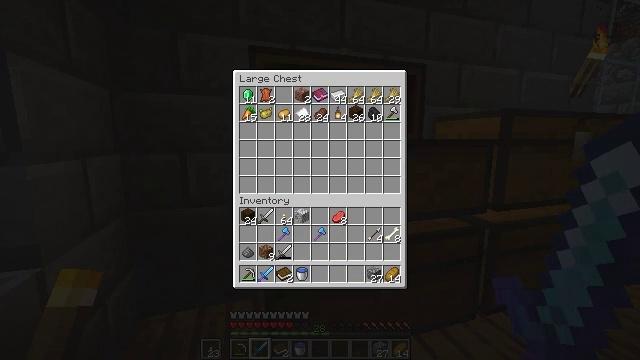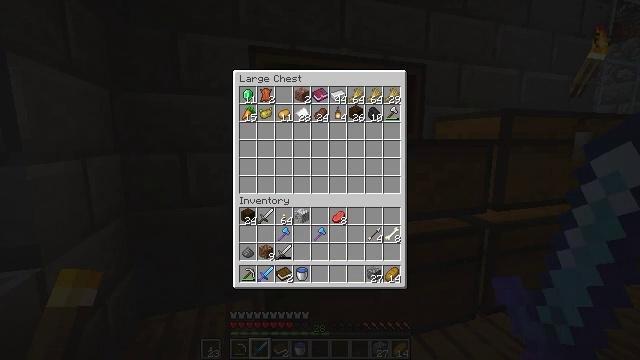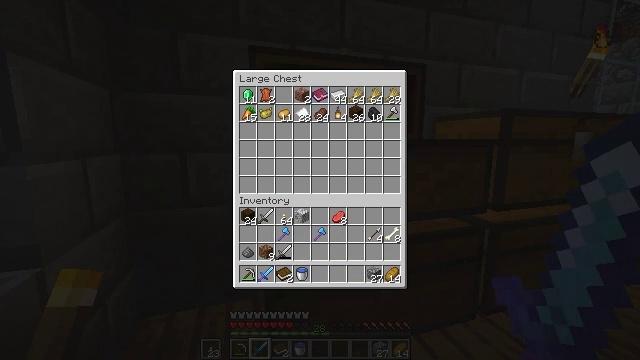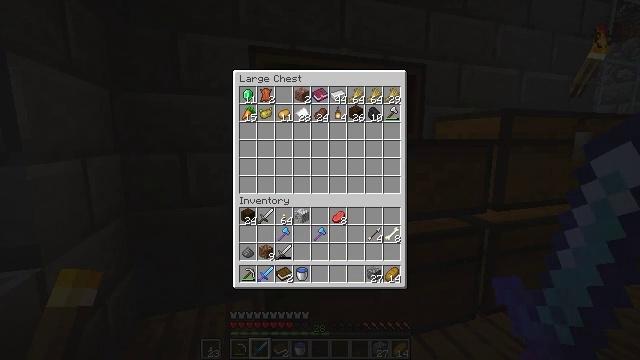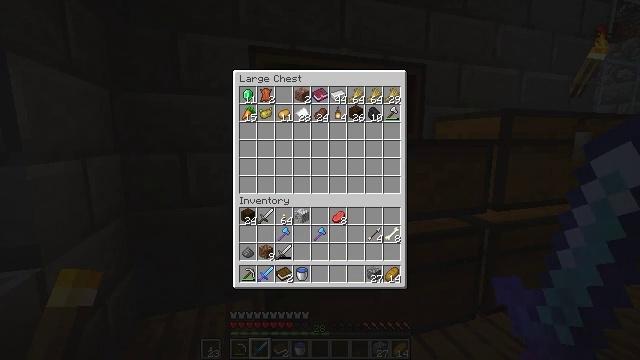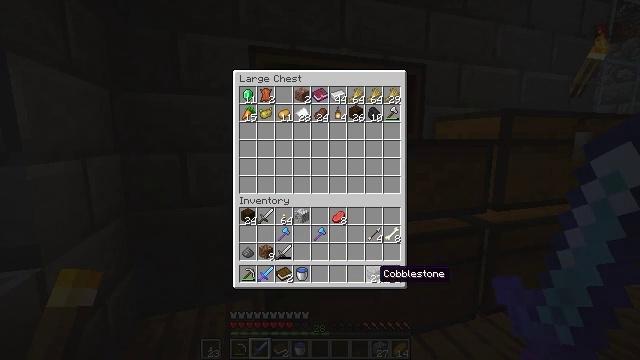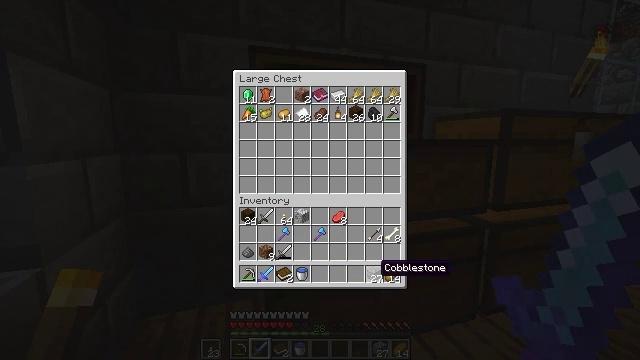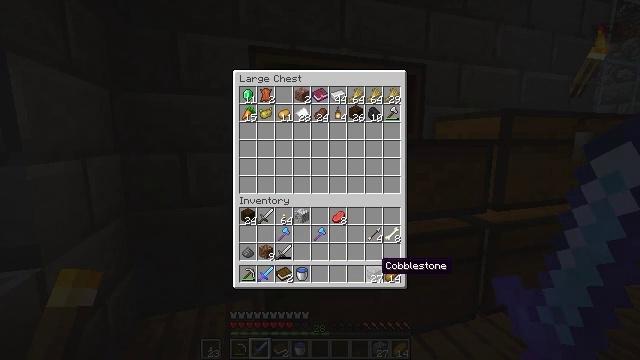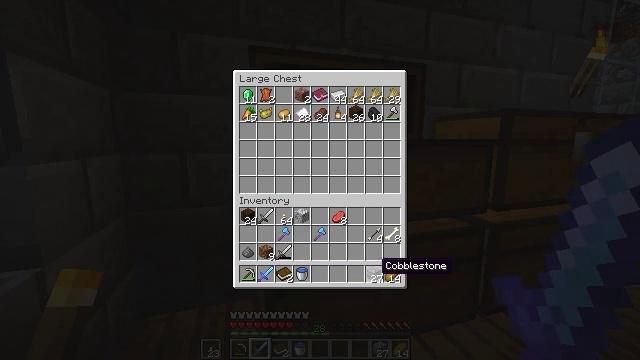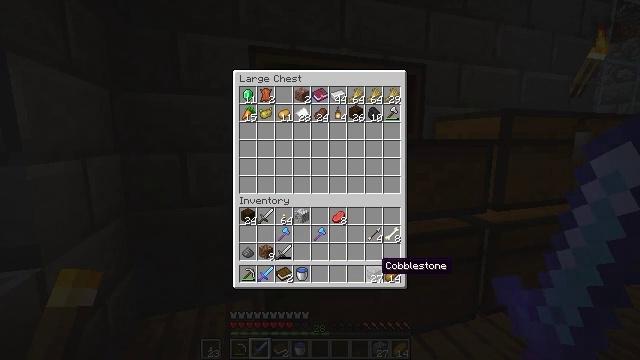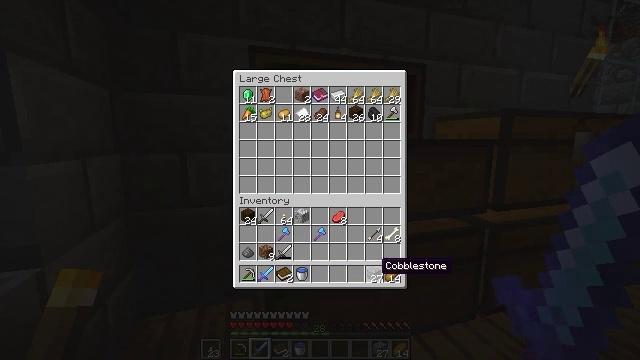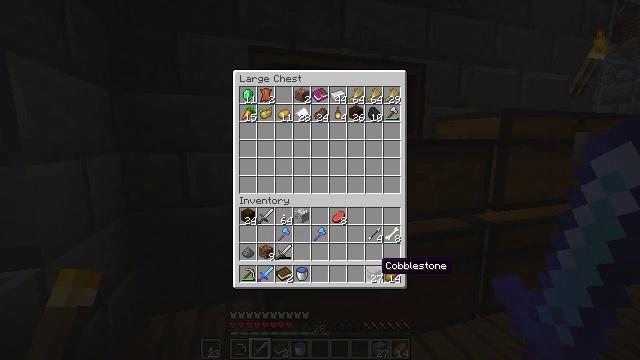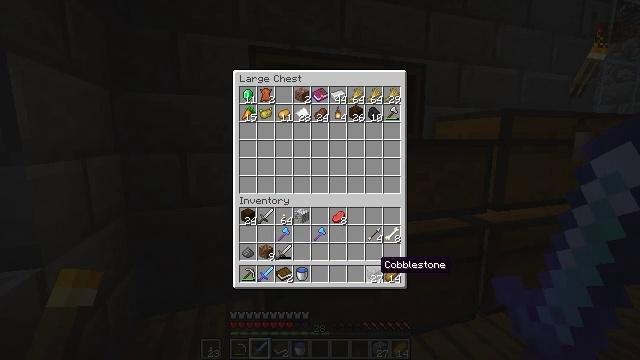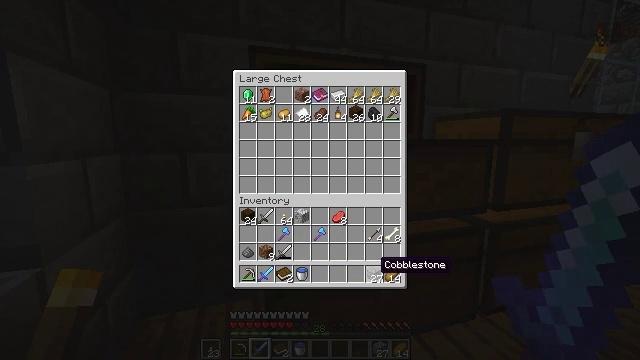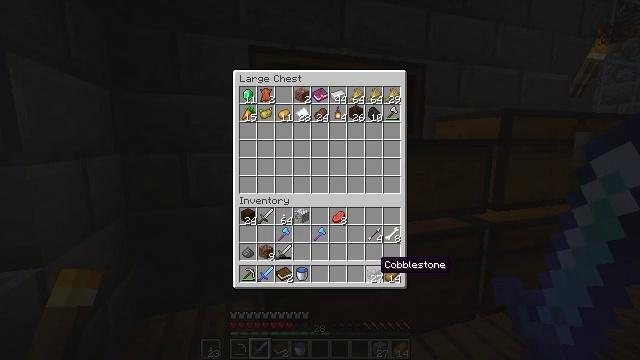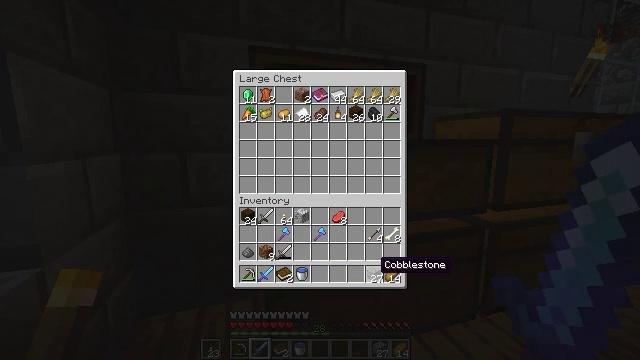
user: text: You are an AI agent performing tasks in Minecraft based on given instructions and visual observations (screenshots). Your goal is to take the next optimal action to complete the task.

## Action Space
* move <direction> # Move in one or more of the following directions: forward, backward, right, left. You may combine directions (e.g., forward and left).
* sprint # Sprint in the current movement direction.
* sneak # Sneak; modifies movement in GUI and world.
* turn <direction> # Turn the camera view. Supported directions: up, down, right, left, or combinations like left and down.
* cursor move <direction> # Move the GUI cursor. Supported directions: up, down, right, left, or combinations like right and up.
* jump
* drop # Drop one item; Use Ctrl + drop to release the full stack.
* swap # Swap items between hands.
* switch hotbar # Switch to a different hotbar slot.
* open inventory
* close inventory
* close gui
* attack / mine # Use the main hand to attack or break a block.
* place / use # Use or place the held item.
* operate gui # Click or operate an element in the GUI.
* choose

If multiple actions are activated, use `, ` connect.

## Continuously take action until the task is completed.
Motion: motion action
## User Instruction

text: Craft a map.
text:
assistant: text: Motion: cursor move down
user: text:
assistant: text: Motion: no_op
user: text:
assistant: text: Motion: no_op
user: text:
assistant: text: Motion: cursor move right and up
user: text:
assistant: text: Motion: cursor move up
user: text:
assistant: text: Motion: no_op
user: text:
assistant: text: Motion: no_op
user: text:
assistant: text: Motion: no_op
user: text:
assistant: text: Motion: no_op
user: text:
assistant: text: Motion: no_op
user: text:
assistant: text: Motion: no_op
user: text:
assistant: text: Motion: no_op
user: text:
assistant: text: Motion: no_op
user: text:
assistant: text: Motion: no_op
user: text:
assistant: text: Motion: no_op
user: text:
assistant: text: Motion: no_op
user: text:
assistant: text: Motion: no_op
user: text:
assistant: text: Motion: no_op
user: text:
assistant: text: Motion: close gui
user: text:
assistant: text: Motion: no_op
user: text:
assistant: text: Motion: no_op
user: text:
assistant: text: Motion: no_op
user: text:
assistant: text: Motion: turn right and up
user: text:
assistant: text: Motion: turn right and up
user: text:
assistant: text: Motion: turn right and up
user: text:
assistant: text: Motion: move forward, turn right
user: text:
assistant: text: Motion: move forward, turn left
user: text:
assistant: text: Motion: move forward, turn left and down
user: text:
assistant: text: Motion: move forward, turn left and down
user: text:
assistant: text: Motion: move forward, turn left and down